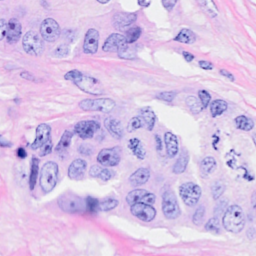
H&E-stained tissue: Breast